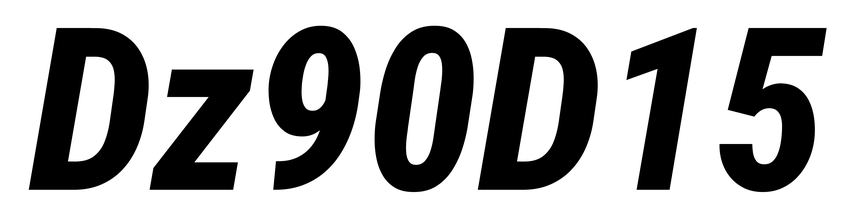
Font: Roboto-Italic_Condensed_ExtraBold_Italic